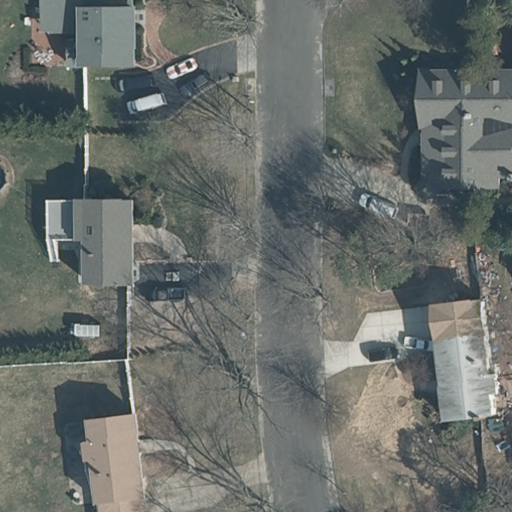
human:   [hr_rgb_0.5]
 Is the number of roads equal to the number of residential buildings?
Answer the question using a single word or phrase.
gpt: no

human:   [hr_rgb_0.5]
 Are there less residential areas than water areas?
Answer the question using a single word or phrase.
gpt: no

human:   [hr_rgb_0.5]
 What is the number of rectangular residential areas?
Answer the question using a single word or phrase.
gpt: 0

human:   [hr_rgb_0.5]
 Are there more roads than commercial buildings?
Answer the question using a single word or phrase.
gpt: yes

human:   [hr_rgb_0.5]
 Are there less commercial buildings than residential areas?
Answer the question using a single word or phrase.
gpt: yes

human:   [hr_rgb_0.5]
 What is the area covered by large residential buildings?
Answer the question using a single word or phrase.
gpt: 0m2

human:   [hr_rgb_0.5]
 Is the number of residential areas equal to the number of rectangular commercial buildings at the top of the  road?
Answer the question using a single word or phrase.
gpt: no

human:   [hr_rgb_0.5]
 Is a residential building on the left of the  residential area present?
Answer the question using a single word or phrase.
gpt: yes

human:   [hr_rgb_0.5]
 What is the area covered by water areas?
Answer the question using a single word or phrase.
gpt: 0m2

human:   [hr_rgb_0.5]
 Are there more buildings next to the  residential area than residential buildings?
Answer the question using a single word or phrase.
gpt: no

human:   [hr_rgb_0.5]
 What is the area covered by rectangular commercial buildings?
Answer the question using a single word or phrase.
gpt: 0m2

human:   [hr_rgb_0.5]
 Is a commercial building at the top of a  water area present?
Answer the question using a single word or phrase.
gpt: no

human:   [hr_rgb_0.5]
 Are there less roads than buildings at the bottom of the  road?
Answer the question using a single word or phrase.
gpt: yes

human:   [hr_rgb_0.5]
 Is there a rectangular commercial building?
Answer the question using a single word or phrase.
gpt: no

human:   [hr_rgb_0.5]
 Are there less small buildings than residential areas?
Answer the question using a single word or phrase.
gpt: yes

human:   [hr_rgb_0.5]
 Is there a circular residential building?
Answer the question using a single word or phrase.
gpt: no

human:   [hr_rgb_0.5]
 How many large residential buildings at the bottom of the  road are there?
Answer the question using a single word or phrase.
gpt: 0

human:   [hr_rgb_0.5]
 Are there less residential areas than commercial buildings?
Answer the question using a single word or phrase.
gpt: no

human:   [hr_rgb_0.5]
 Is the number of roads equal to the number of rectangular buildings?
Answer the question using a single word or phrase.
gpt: no

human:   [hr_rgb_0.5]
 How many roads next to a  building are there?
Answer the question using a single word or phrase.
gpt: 1

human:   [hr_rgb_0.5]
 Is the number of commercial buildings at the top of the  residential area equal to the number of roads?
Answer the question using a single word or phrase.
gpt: no

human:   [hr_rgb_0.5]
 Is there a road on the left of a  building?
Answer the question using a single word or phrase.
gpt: yes

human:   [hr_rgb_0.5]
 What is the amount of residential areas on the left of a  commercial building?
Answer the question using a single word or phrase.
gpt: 0

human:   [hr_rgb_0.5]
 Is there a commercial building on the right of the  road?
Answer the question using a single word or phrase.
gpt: no

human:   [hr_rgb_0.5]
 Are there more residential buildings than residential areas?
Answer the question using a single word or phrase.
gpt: yes

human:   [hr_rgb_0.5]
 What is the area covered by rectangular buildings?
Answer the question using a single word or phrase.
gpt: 635m2

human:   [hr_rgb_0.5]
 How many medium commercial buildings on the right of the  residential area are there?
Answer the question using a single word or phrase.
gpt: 0

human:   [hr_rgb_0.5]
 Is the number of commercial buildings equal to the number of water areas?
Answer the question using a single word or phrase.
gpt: yes

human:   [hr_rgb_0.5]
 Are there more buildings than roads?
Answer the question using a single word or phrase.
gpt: yes

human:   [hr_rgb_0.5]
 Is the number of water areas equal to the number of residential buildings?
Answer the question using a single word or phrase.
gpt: no

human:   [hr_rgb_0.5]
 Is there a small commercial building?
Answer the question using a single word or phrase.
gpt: no

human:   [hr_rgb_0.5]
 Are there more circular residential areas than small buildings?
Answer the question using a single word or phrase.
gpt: no

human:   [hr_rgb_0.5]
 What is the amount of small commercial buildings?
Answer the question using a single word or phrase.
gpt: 0

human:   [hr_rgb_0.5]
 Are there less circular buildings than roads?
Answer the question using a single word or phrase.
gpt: yes

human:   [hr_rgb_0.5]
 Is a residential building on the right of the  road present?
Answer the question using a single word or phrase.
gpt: yes

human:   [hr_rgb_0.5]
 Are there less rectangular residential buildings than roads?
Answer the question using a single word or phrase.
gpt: no